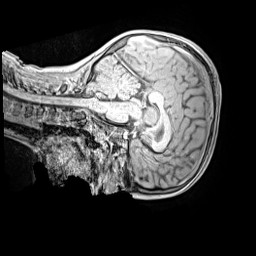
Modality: MP2RAGE
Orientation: sagittal
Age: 10
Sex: female
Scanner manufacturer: siemens
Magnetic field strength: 3 T
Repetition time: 4 s
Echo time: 0.00299 s